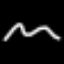
Label: squiggle